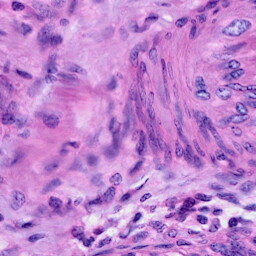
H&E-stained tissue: Cervix